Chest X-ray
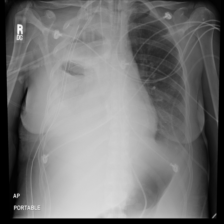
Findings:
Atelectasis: negative
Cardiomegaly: negative
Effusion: positive
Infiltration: negative
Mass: negative
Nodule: negative
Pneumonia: negative
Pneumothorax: negative
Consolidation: negative
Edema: negative
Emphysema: negative
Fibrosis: negative
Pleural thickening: negative
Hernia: negative